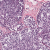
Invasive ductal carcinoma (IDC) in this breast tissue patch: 0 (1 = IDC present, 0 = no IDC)